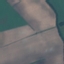
Land use / land cover: AnnualCrop